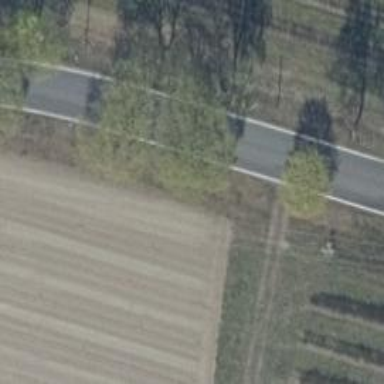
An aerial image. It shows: Row of deciduous broadleaved trees.